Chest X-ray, AP view. Patient: 59 years old, sex M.
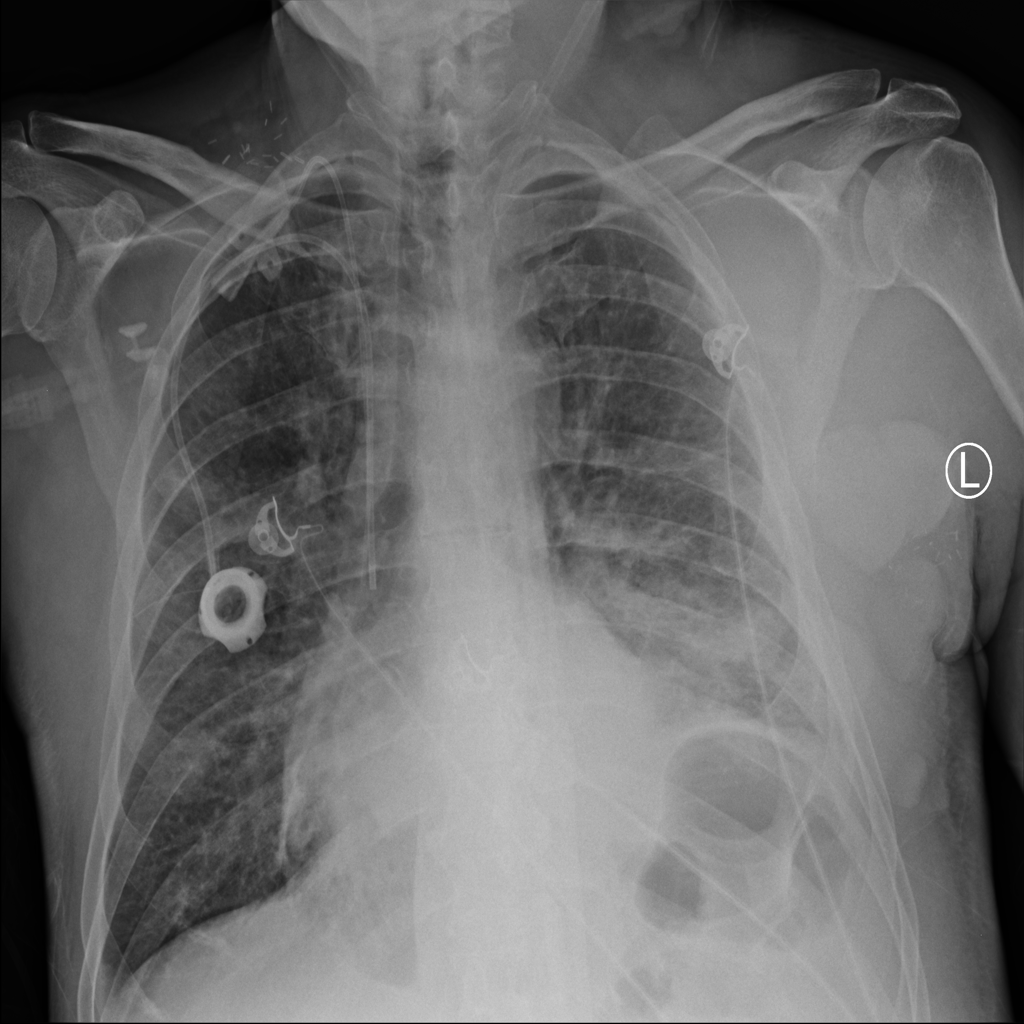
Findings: Edema, Effusion, Infiltration